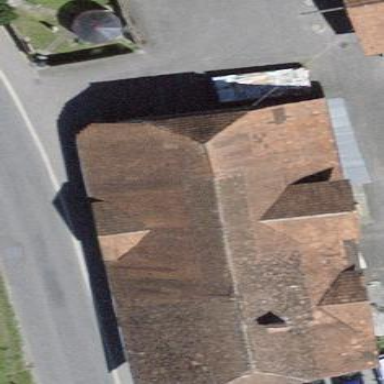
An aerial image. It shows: Farm building.